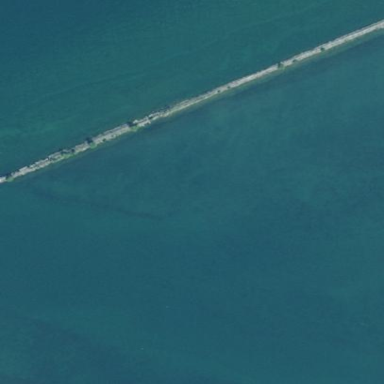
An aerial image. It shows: Breakwater structure.